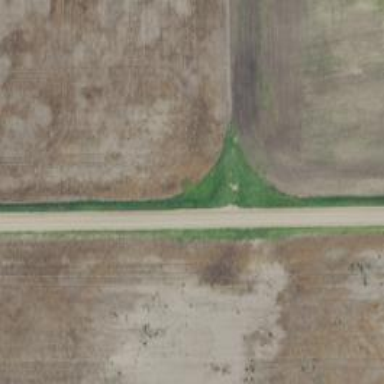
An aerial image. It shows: Unclassified road.